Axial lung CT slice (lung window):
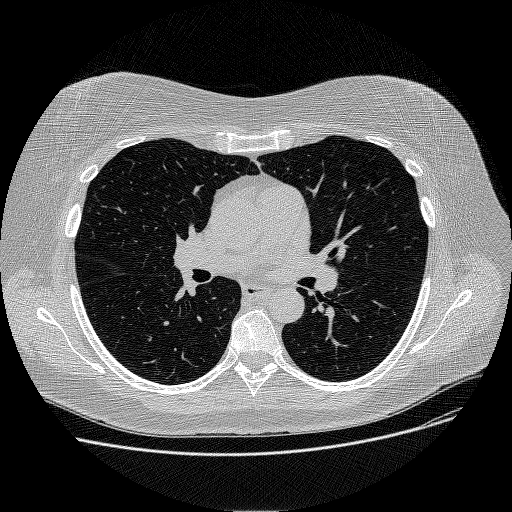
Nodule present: no